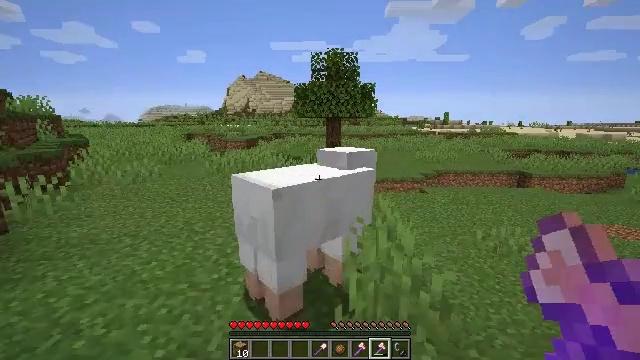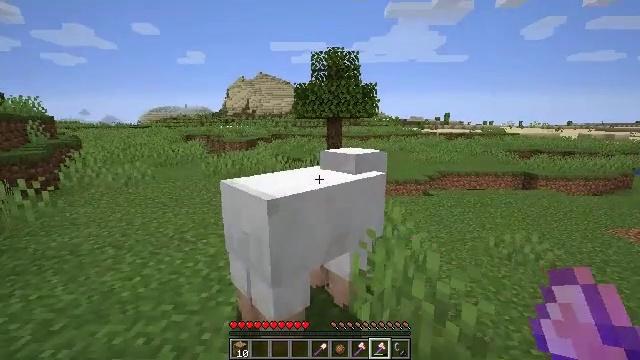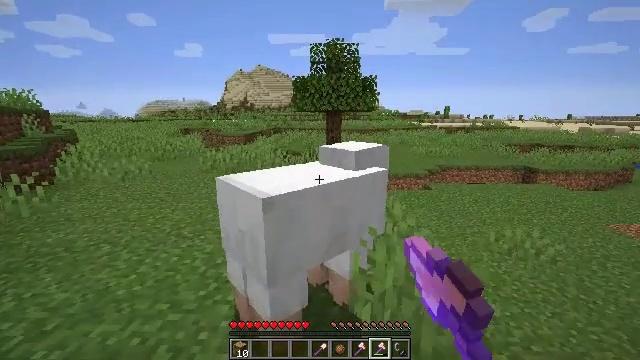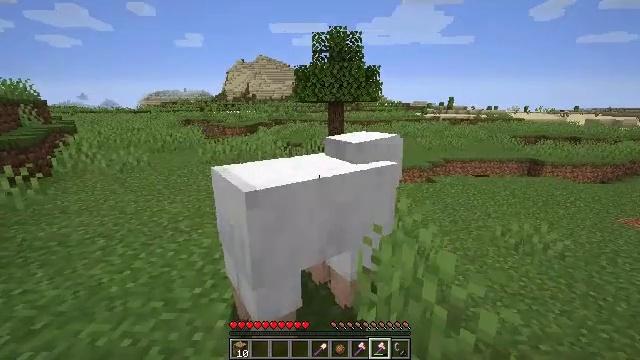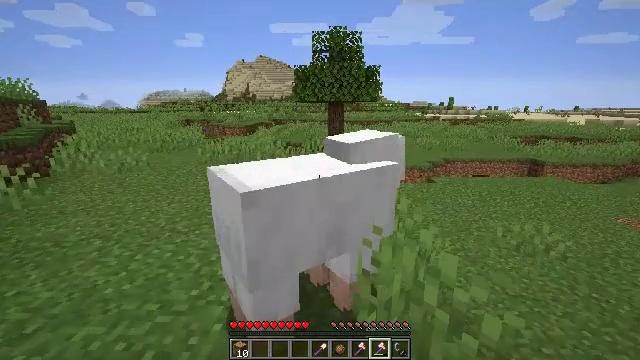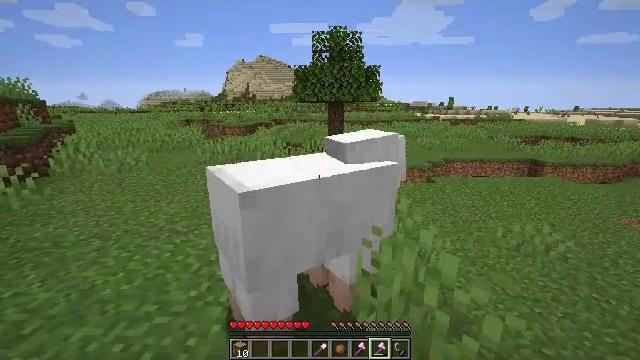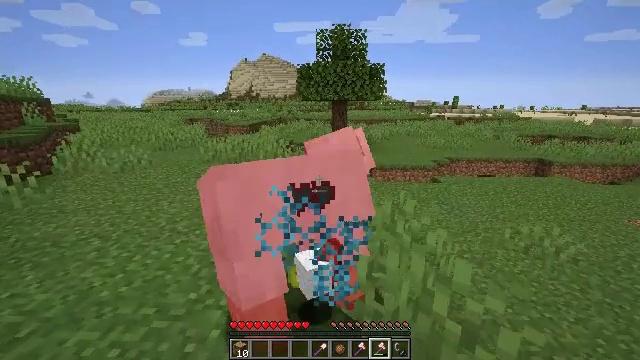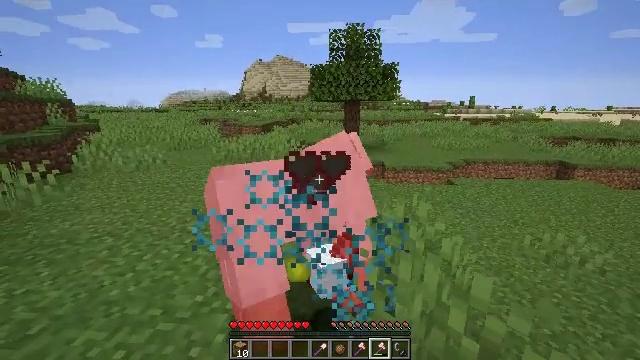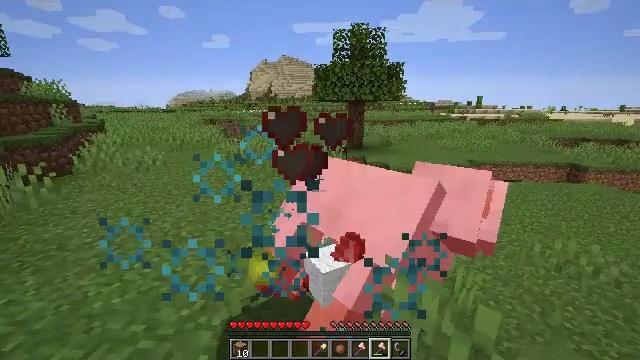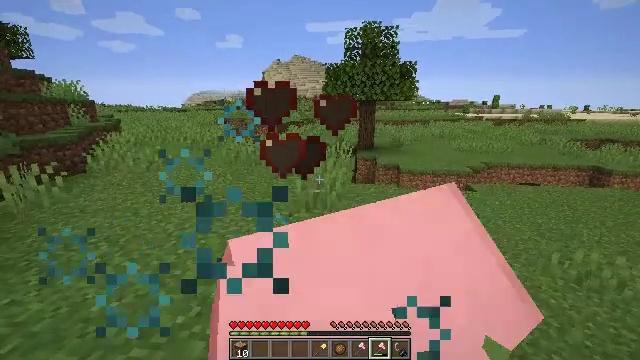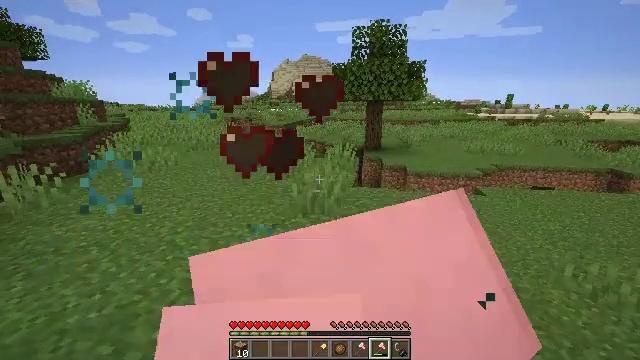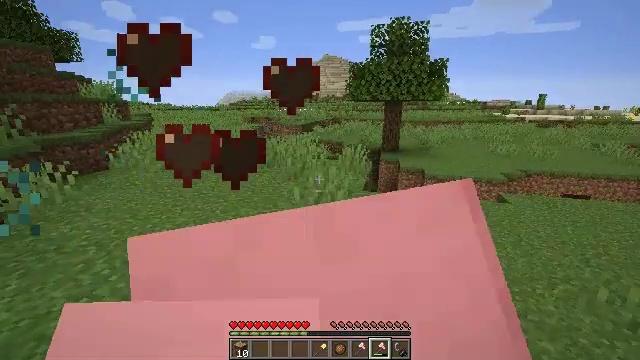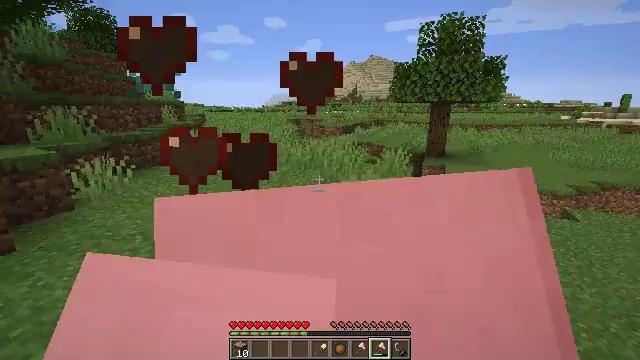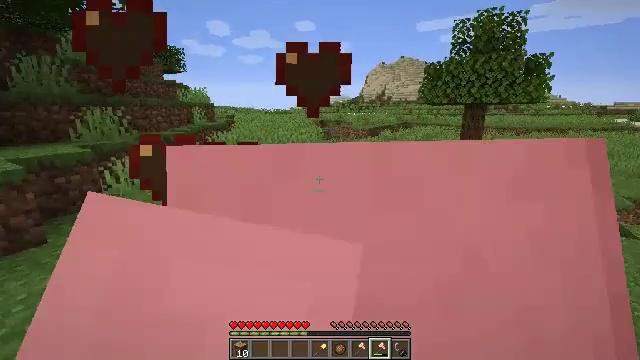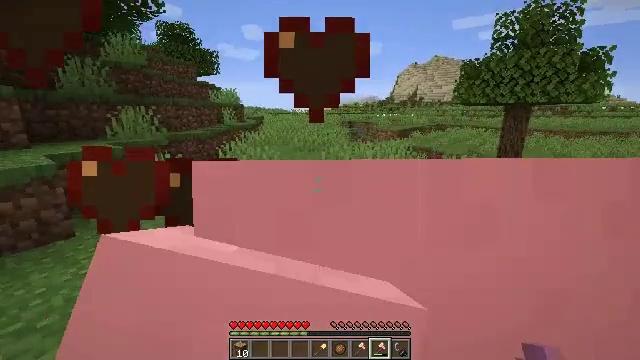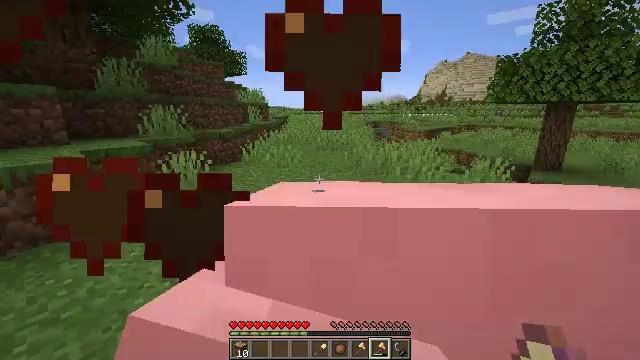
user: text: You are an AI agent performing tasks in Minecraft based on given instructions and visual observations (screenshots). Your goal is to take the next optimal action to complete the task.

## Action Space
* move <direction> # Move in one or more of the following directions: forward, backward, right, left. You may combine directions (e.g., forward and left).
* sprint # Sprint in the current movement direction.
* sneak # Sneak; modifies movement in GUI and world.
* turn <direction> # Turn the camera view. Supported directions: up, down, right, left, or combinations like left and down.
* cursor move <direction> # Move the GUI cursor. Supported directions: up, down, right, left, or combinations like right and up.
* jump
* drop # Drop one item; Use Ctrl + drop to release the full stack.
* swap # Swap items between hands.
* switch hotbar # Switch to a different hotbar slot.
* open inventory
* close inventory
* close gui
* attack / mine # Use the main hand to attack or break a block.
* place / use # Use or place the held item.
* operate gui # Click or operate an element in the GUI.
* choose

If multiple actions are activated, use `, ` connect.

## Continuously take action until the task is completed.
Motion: motion action
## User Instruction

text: Combat the sheep.
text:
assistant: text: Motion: move forward, attack / mine
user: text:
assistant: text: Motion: turn down, attack / mine
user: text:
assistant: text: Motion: turn down, attack / mine
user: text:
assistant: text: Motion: no_op
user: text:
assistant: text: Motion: no_op
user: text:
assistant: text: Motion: move forward
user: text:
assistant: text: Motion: move forward and move right, turn left
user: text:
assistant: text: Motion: move forward and move right, turn left
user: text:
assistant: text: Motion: move forward and move right, turn left
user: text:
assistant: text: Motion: move forward and move right, turn left
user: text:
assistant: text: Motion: move forward and move right, turn left
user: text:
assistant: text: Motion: move forward, turn left
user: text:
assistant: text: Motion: move forward, turn left
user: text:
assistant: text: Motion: move forward, turn left
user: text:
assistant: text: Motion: move forward, turn left
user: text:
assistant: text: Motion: move forward, turn left
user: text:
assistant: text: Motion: move forward, turn left and up
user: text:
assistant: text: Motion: move forward, turn left and up
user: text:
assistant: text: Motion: move forward, turn left
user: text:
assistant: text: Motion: move forward, turn left and up
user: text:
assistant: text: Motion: move forward, turn left and up
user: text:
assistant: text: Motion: move forward, turn left and up
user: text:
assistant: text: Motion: turn left and up
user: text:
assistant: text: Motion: move forward, turn left and up
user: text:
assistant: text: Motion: move forward, turn left
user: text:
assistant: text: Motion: move forward, turn left
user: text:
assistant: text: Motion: move forward, turn left
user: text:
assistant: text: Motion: move forward, turn left
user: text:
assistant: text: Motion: move forward, turn left
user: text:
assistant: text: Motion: move forward